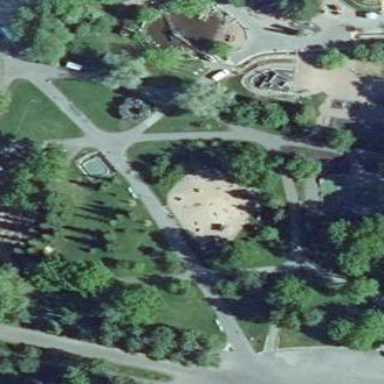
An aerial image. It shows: Playground enclosed by fence.